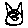
Label: cat